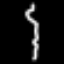
Label: squiggle